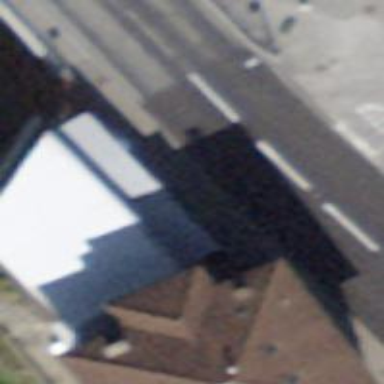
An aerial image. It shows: Car repair shop.